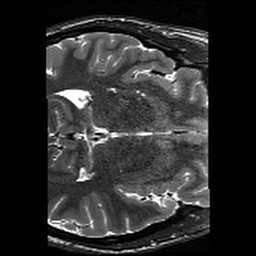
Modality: T2w
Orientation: axial
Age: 24
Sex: male
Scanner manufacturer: siemens
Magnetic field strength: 3 T
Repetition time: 13.15 s
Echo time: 0.082 s